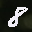
Label: 8